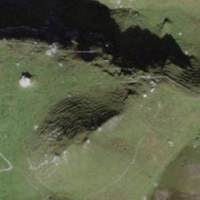
EUNIS habitat code: 23
Species observed at this site:
Vaccinium myrtillus